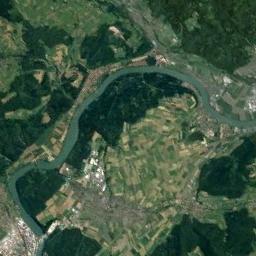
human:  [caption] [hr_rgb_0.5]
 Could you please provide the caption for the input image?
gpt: The green river is flanked by some fields, Forests and residential areas .

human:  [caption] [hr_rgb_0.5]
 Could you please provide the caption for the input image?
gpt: A winding light green river with green and tan mixed fields, Green forests and a bustling city on both sides .

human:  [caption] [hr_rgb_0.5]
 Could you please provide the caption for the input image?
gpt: There are numerous trees around the river .

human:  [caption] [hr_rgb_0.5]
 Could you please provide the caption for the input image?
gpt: The river goes through farmland and trees .

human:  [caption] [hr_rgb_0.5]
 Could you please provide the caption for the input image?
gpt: There are many farmlands and green forests near the river .